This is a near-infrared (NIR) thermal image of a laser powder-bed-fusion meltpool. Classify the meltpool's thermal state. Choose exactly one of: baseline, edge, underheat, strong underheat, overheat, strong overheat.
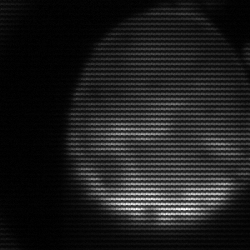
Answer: edge